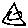
Label: triangle